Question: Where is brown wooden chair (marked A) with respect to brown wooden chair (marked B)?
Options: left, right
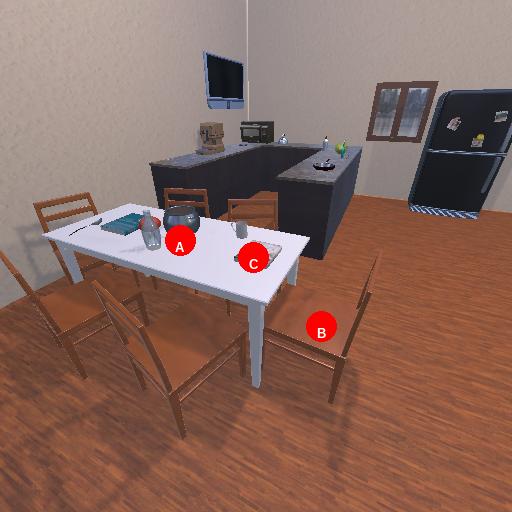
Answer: left